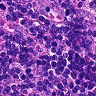
Metastatic tissue present: no